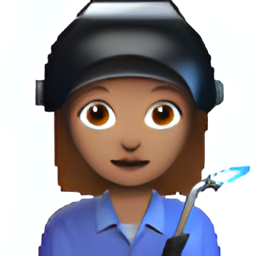
Name: female factory worker type 4
Emoji: 👩🏽‍🏭
Group: People & Body
Sub-group: person-role